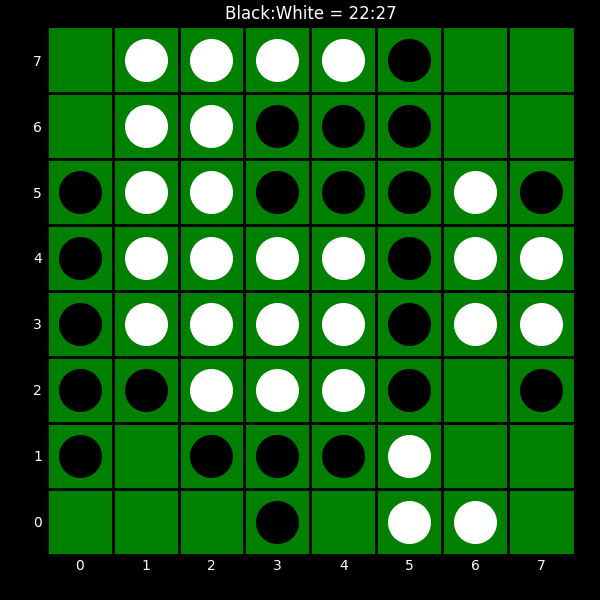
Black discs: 22
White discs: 27